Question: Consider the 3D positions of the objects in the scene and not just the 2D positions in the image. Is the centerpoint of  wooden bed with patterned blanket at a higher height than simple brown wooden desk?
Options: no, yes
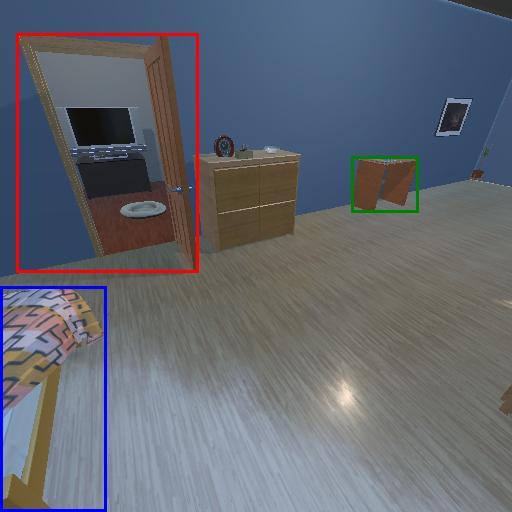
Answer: no